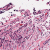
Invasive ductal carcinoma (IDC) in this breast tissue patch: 0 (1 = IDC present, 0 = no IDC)